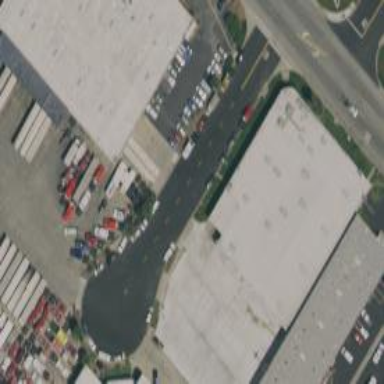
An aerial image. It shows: Warehouse.